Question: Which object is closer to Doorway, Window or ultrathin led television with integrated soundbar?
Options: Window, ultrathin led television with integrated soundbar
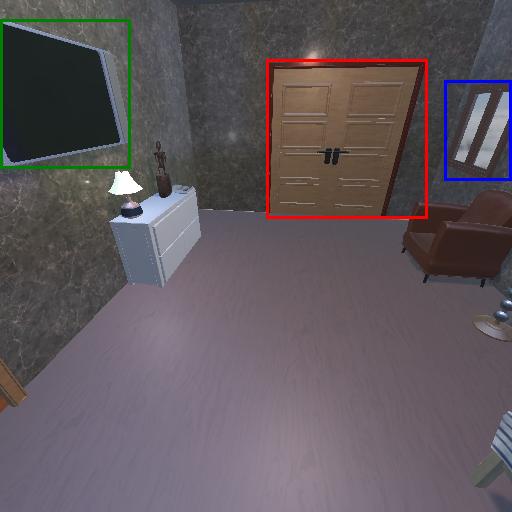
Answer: Window